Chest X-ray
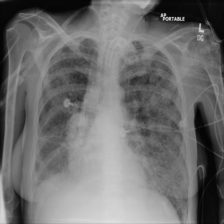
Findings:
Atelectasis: negative
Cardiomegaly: negative
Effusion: negative
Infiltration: positive
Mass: positive
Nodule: positive
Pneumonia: negative
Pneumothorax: negative
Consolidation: negative
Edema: negative
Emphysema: negative
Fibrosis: positive
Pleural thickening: negative
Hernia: negative